Interaction volume radius: 10 \u00c5
Interaction volume height: 10 \u00c5
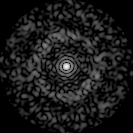
Disorder parameter: 0.8521